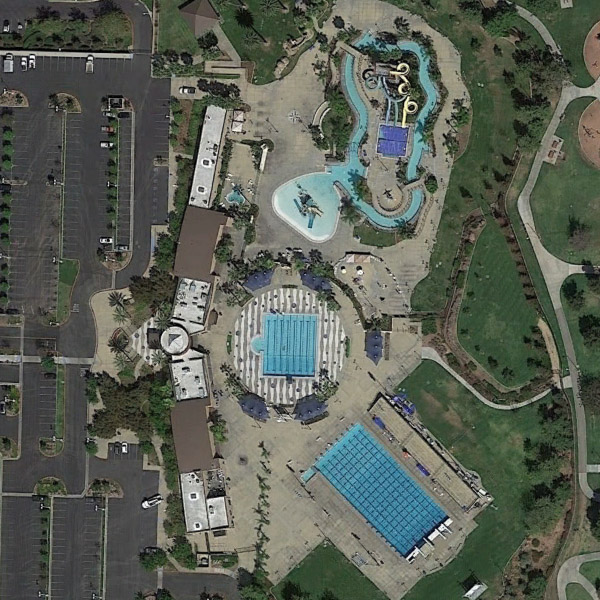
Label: Park